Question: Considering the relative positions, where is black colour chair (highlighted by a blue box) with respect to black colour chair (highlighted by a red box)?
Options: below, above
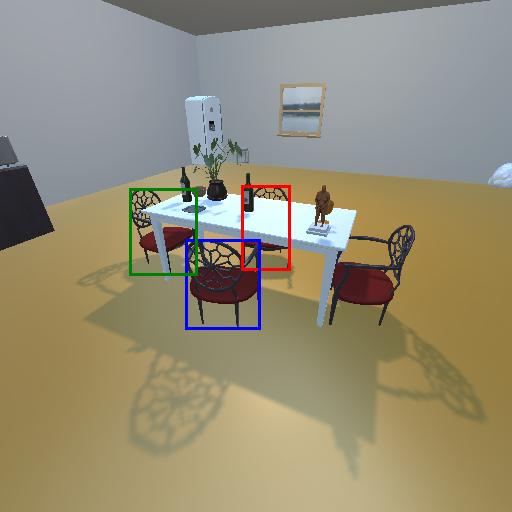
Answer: below